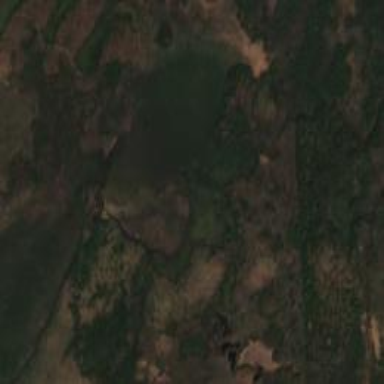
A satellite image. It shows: Bog wetland area.